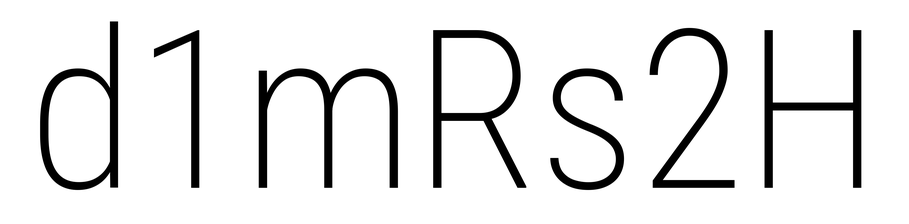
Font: Roboto_Condensed_ExtraLight